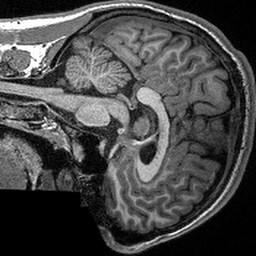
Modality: T1w
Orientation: sagittal
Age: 18
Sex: male